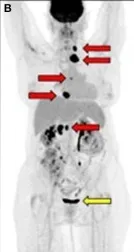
Maximum Intensity Projections (MIP) from PET/CT scans performed 1 month before, 1, and 5 months after radiation treatment. (B) PET/CT performed 1.5 months after completing radiation treatment to the primary retroperitoneal mass demonstrating disease progression at sites outside of the radiation treatment field (red arrows).
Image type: radiology (pet)